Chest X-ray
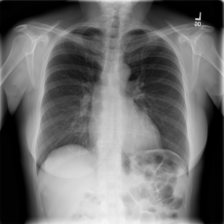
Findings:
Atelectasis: negative
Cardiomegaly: negative
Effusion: negative
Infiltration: positive
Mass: negative
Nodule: negative
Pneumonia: negative
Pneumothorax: negative
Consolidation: negative
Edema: negative
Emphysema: negative
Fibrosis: negative
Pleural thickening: negative
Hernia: negative